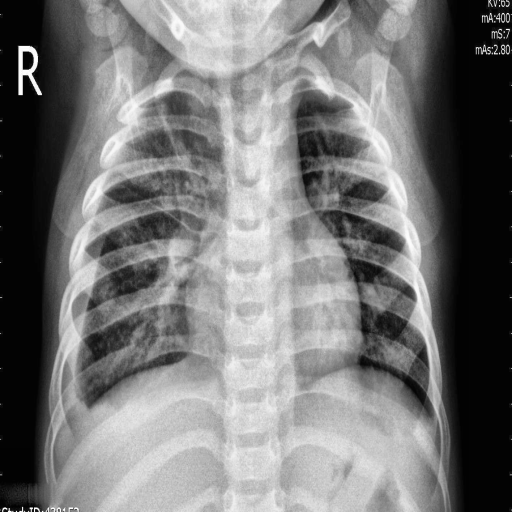
Finding: PNEUMONIA